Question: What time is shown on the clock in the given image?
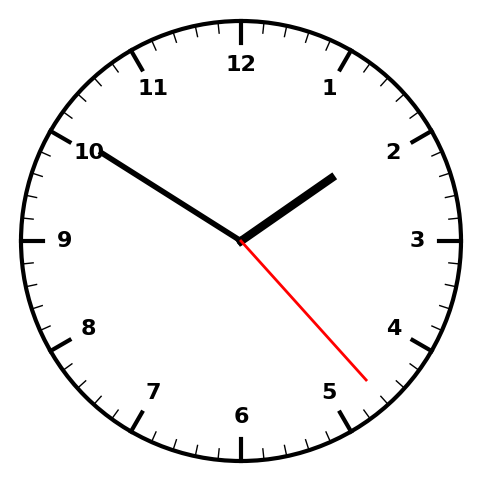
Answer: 01:50:23